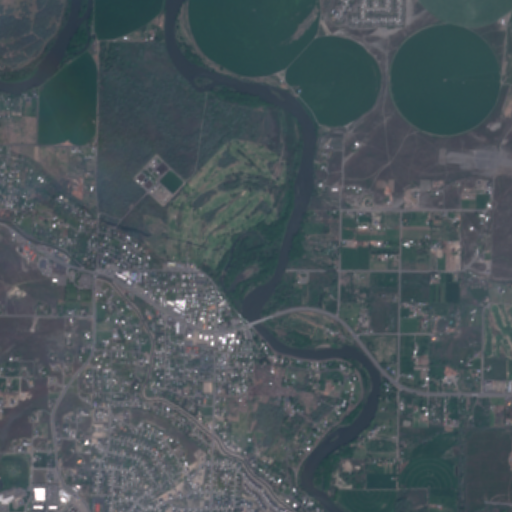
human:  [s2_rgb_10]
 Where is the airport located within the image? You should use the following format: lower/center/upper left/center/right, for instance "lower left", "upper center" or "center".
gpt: The airport is located in the upper right of the image.
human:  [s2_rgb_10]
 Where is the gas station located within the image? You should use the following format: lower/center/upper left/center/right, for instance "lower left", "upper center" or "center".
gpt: The gas station is located in the lower left of the image.
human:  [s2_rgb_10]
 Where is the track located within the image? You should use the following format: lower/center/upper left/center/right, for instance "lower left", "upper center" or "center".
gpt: The track is located in the lower left of the image.
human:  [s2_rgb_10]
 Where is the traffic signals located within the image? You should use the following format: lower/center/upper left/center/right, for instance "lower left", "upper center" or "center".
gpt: The traffic signals is located in the lower left of the image.
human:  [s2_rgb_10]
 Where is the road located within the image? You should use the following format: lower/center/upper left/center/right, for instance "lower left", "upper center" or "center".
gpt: There is no road in the image.